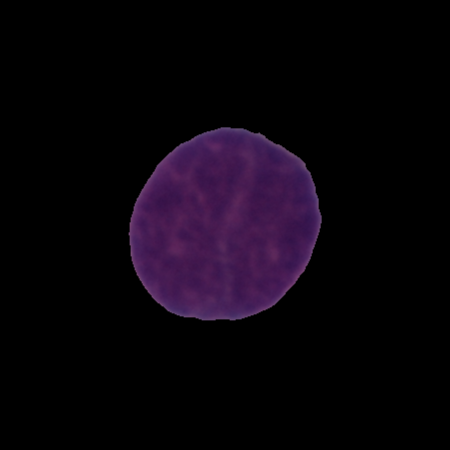
Label: cancer